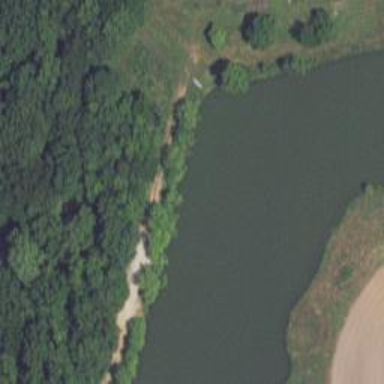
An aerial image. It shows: Reservoir.